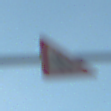
Verkehrszeichen: EinseitigVerengteFahrbahnRechts
Umgebung: Outdoor, Suburban
Tageszeit: MorningAfternoon
Wetter: Clear
Licht: Natural
Jahreszeit: NotSpecified
Kontrast: HighContrast